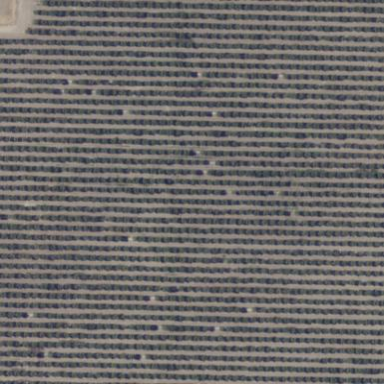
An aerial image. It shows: Orchard filled with persimmon trees.